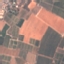
Label: PermanentCrop